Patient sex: M
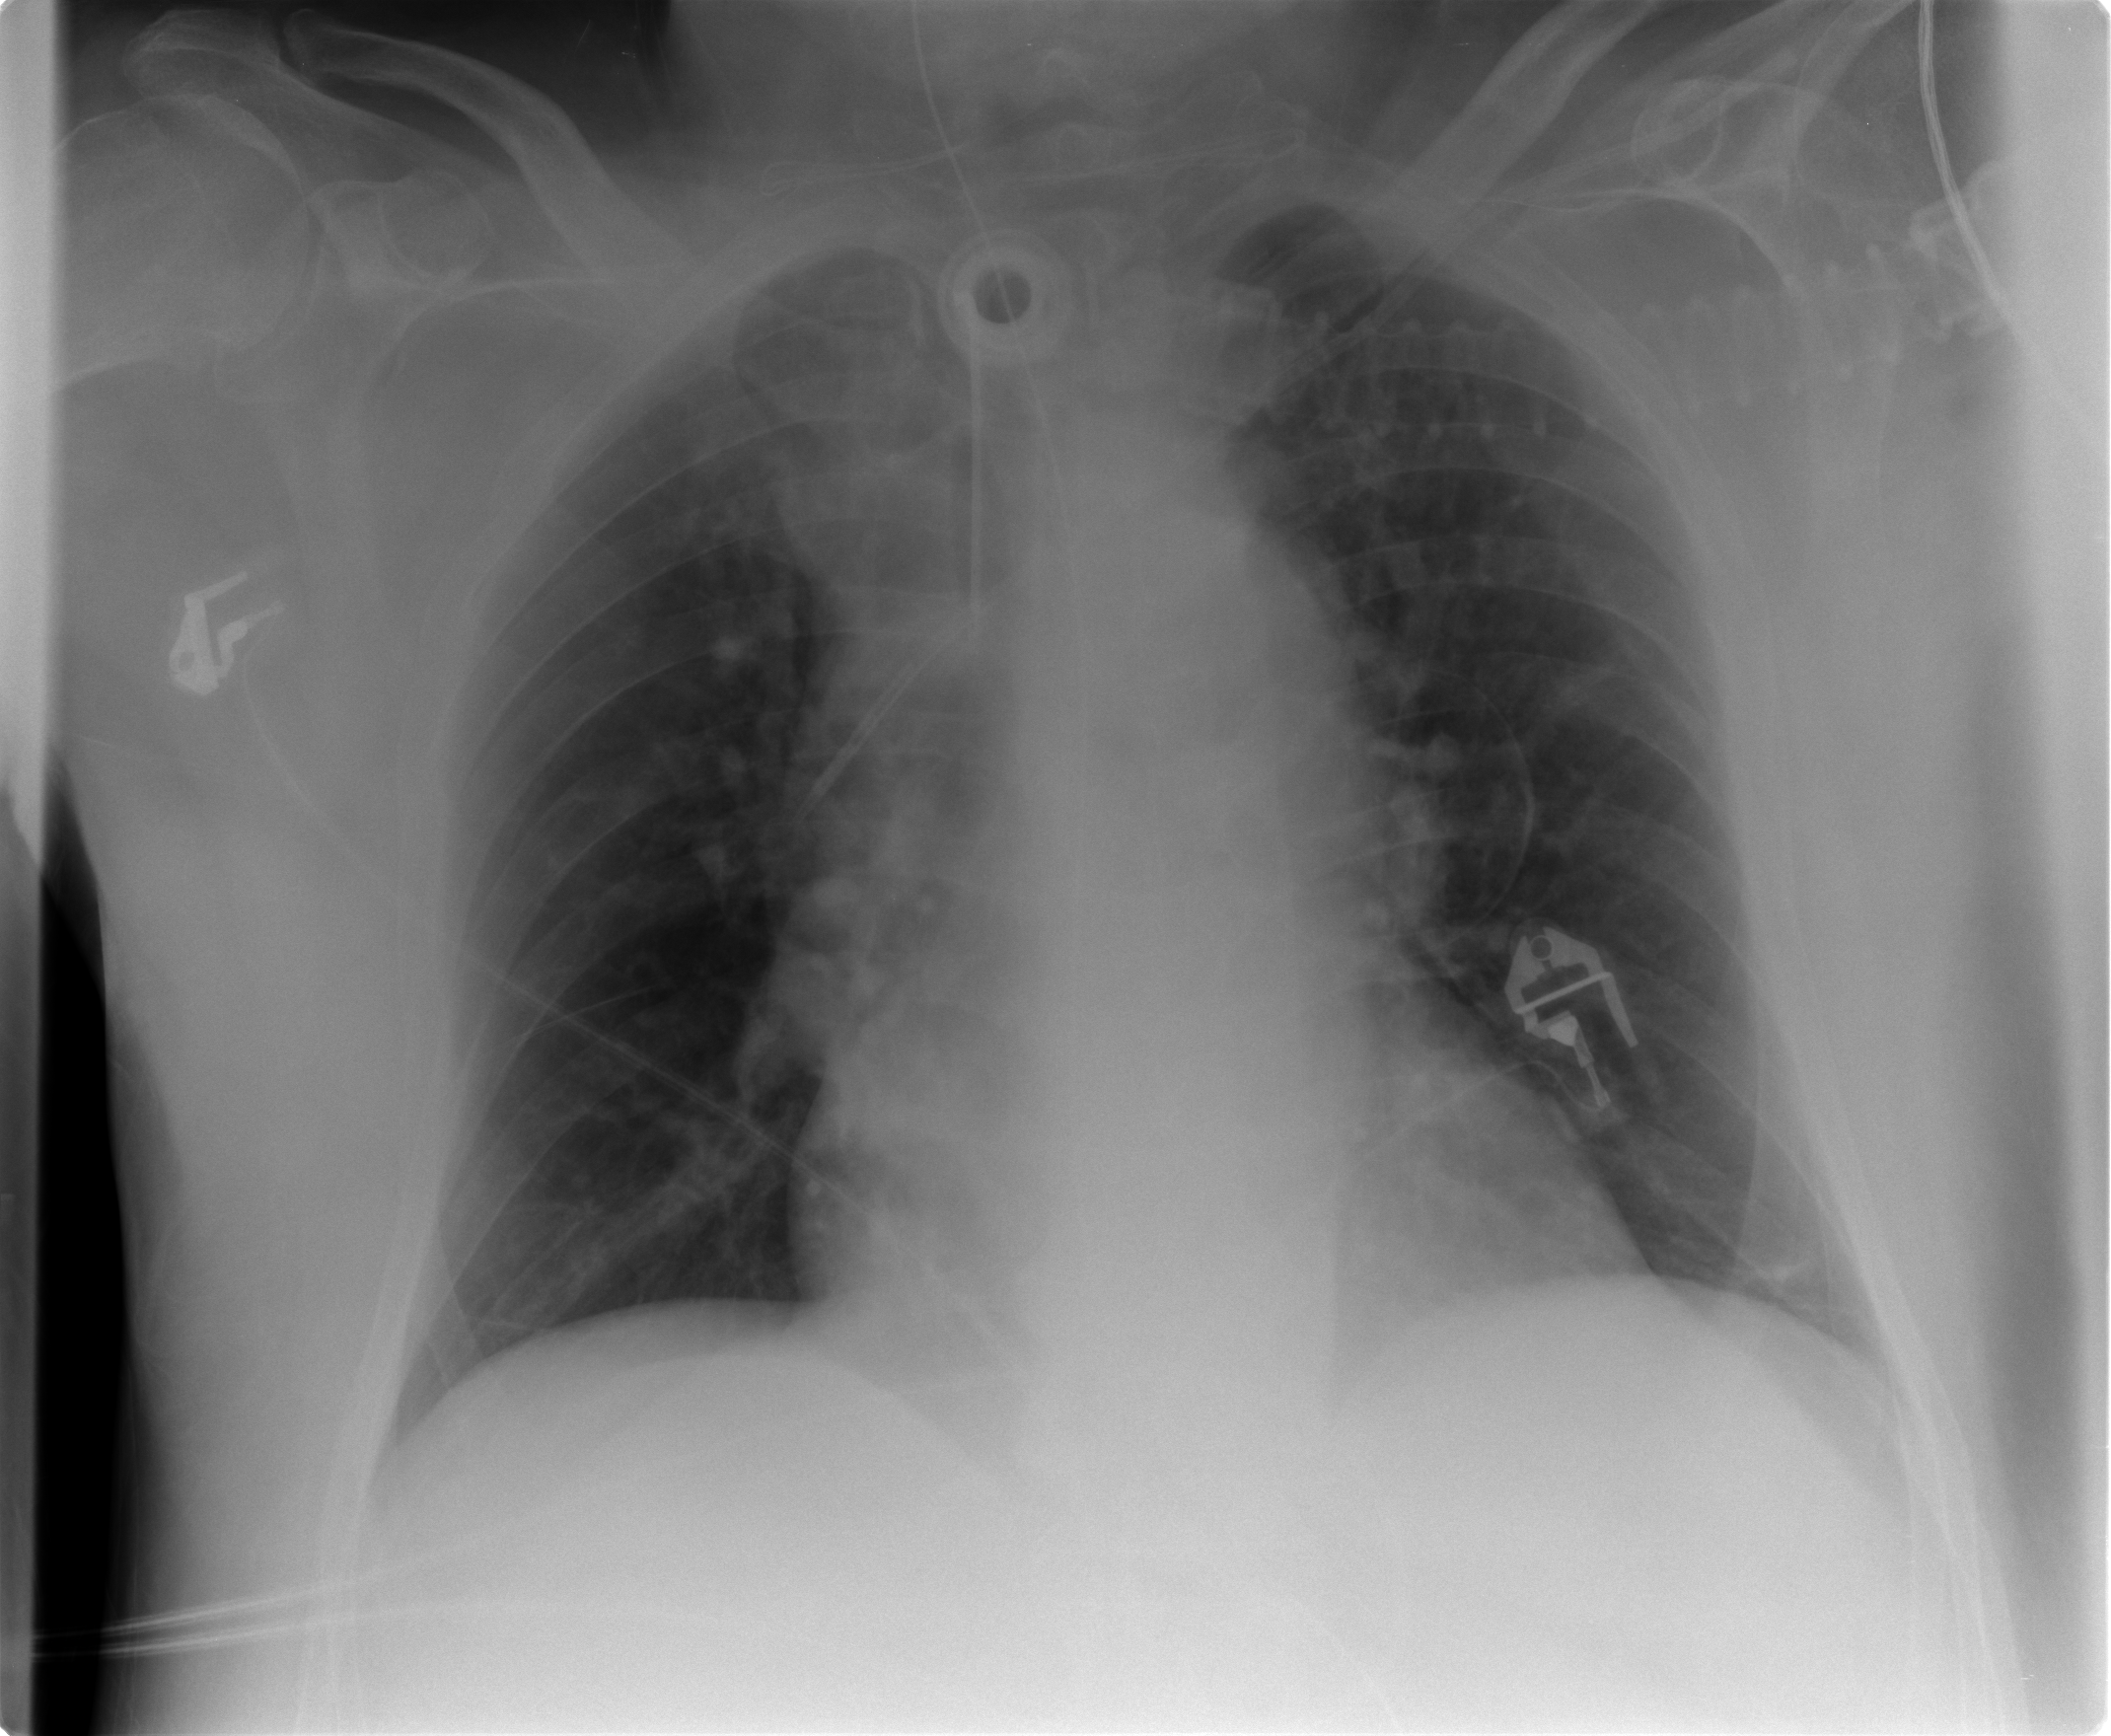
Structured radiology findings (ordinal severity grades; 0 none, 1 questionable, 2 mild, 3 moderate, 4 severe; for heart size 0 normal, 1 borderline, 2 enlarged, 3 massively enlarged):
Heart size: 0
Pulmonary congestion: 1
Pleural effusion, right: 0
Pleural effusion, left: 0
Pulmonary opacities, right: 0
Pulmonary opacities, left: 0
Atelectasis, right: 0
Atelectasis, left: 1